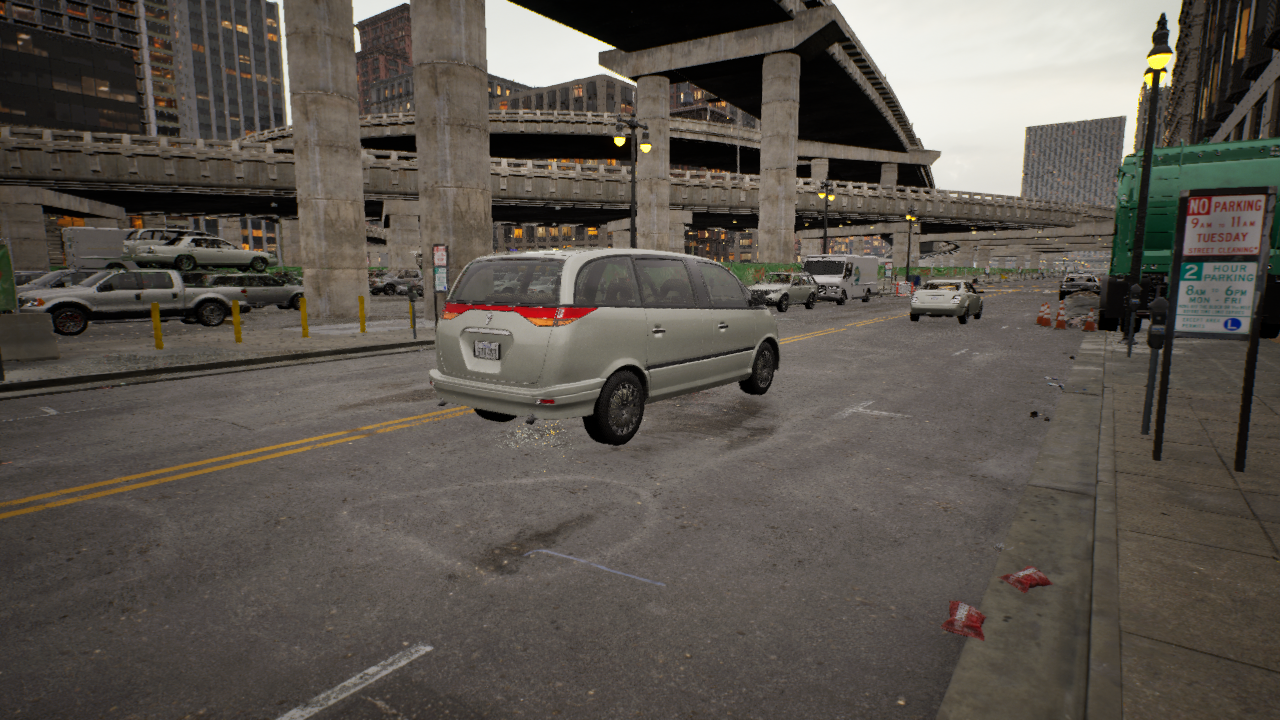
Venue: downtown
Lighting: golden hour
Vehicle rig: minivan